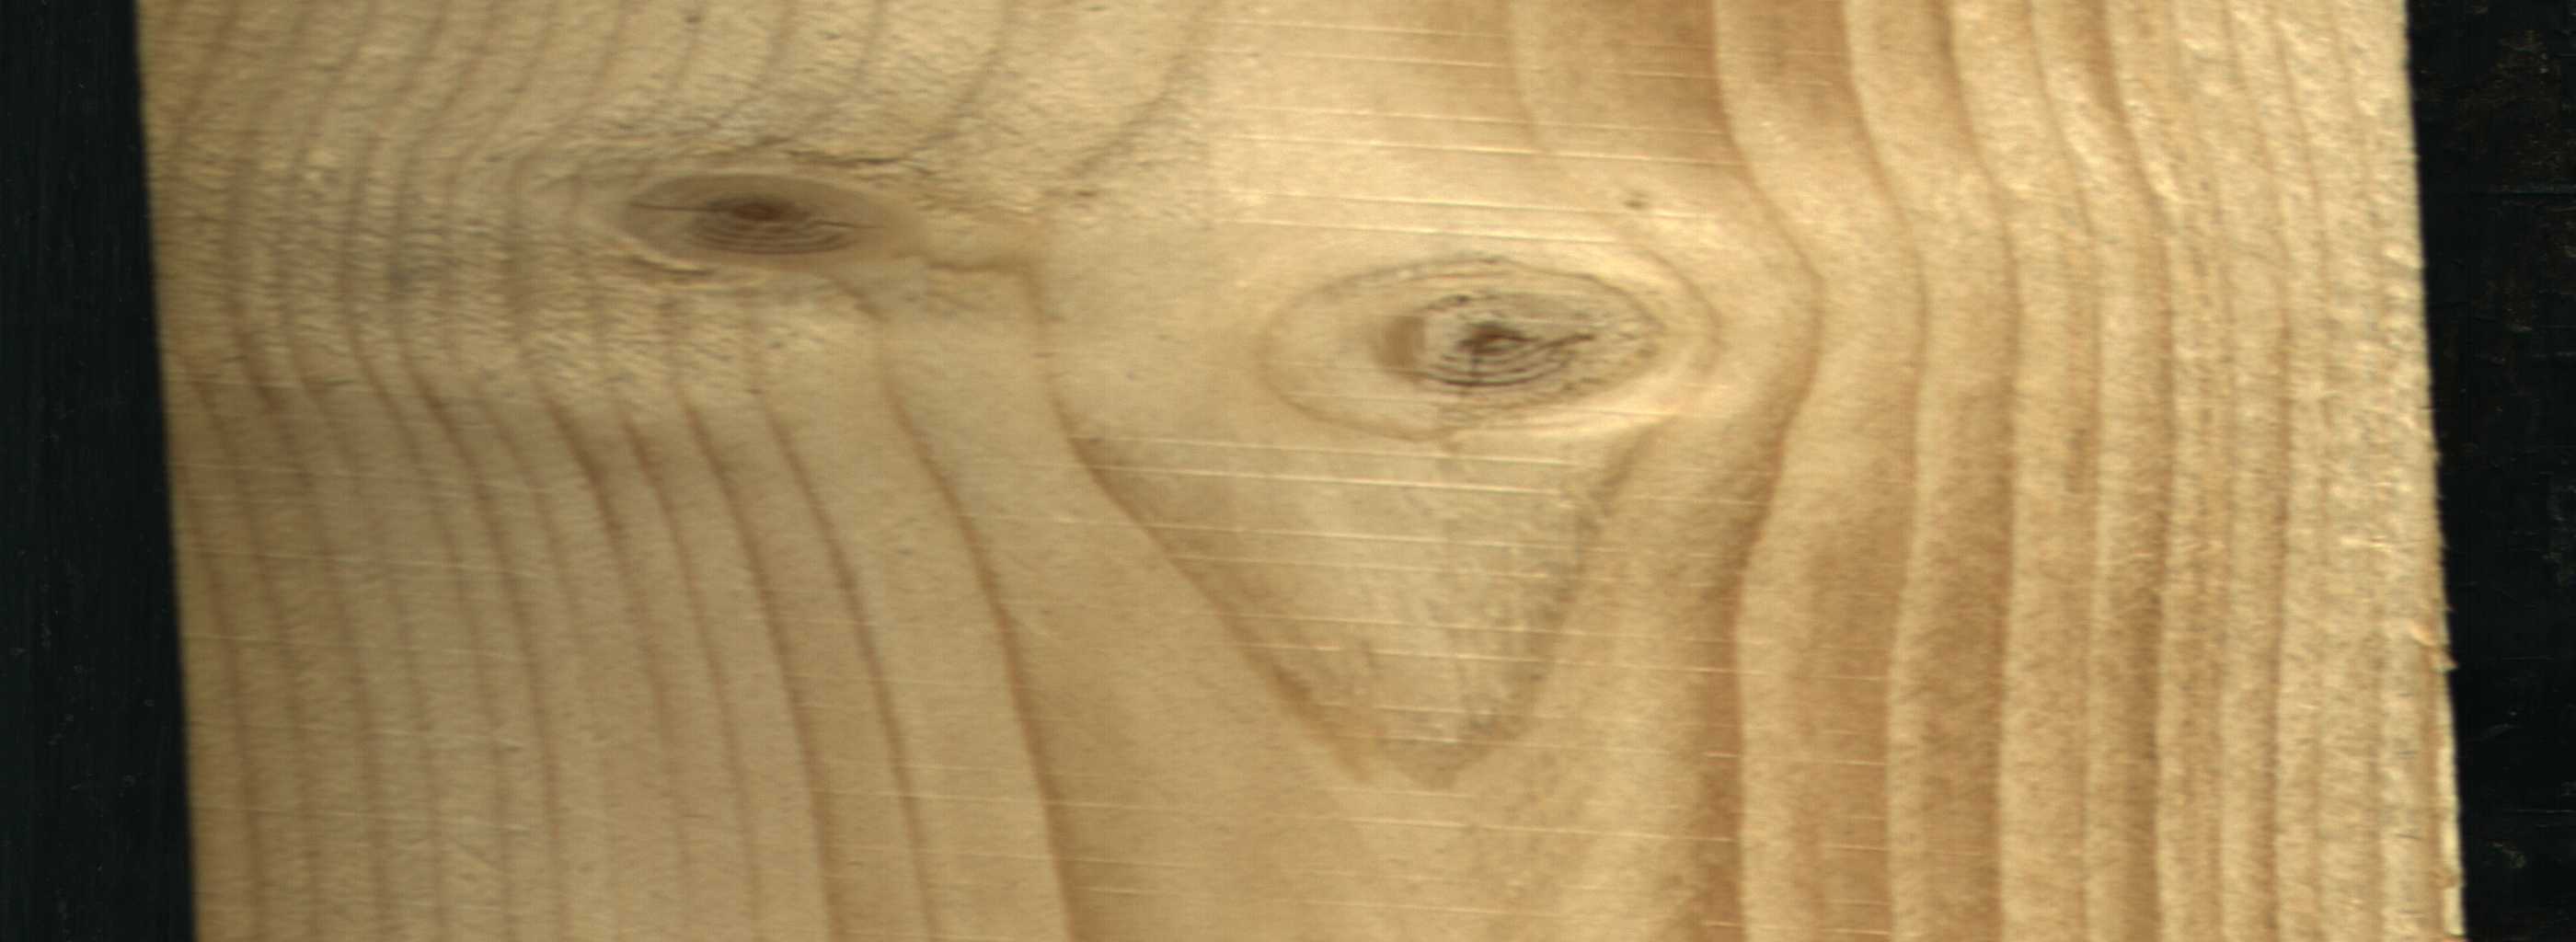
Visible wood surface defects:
Live_Knot
Live_Knot